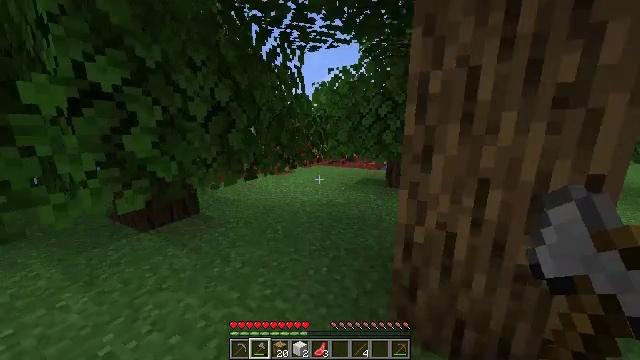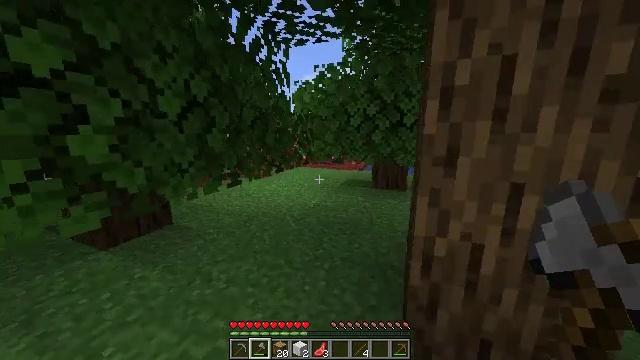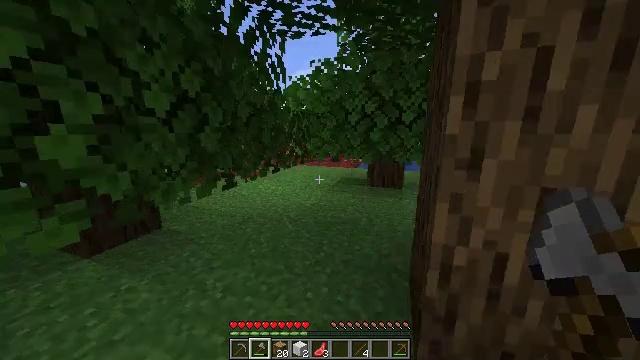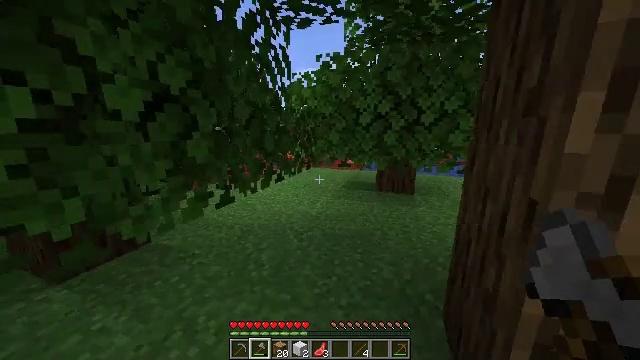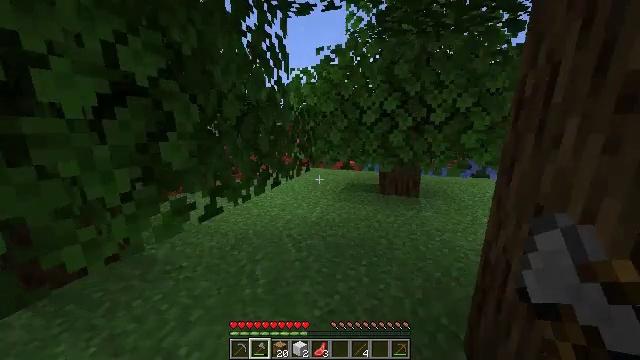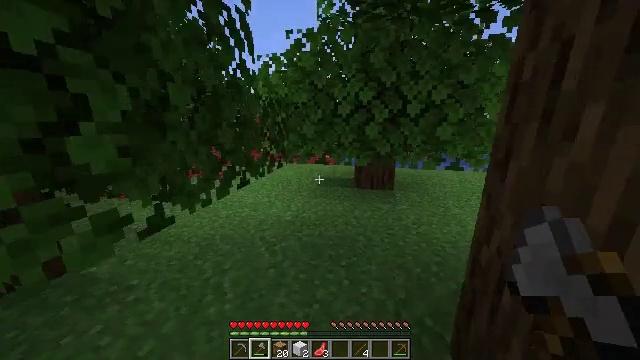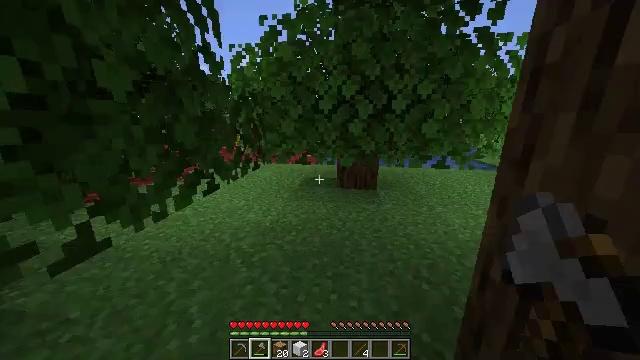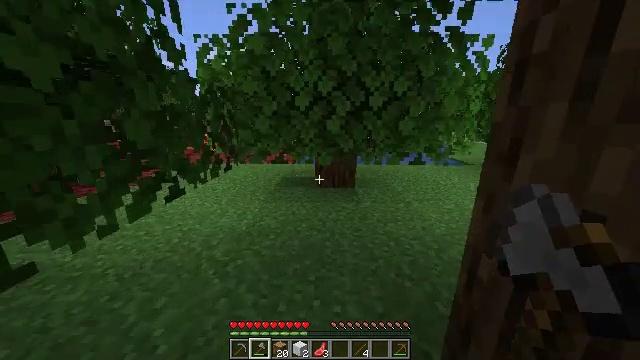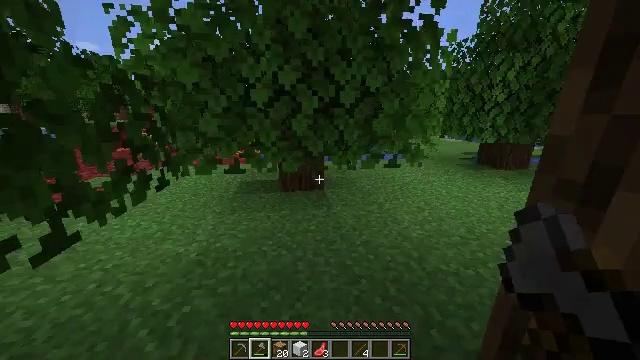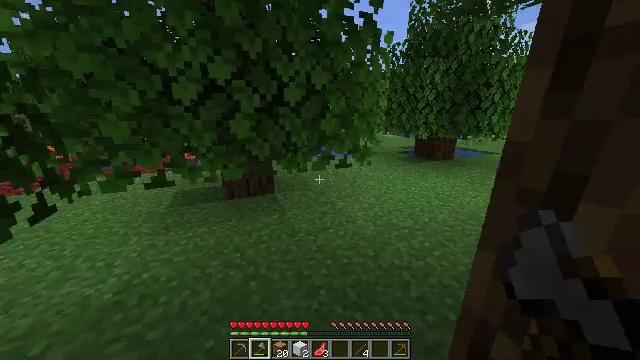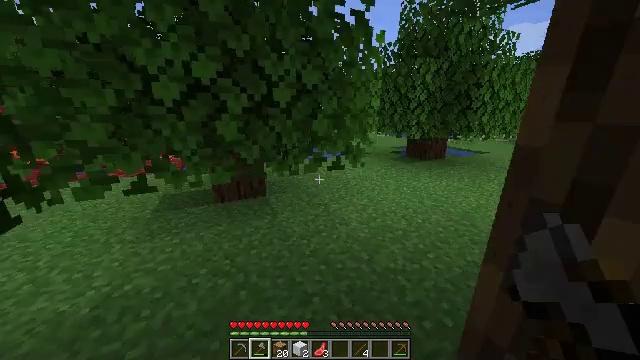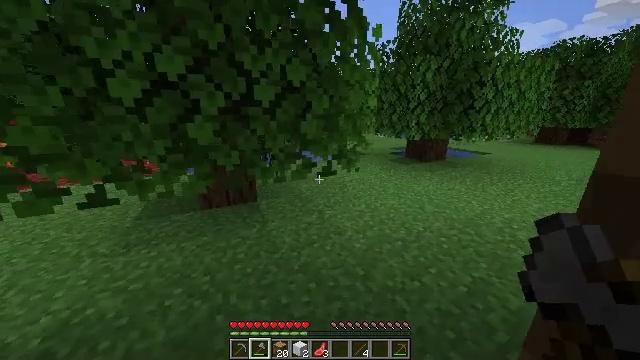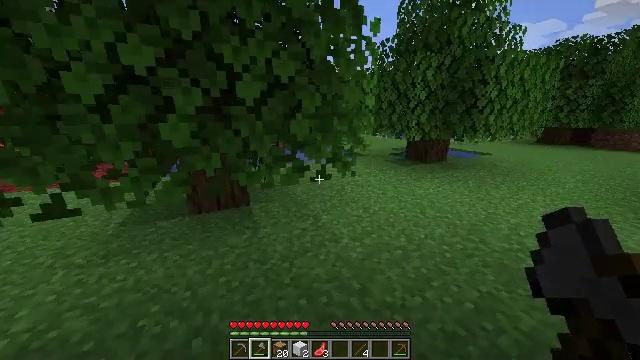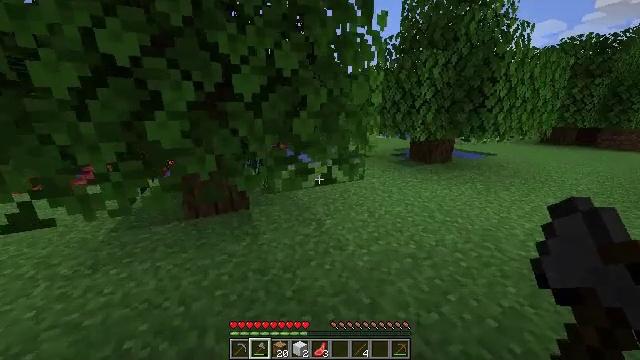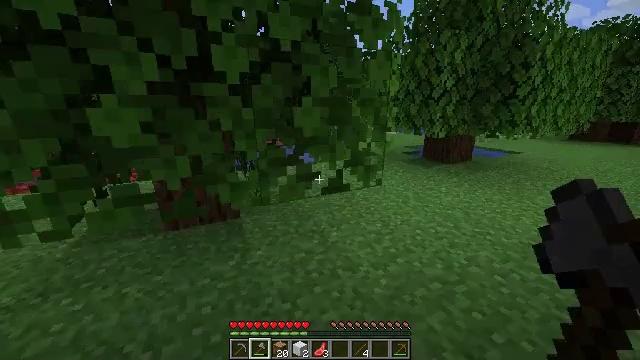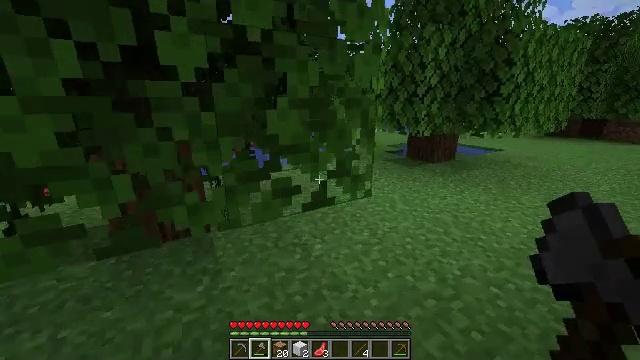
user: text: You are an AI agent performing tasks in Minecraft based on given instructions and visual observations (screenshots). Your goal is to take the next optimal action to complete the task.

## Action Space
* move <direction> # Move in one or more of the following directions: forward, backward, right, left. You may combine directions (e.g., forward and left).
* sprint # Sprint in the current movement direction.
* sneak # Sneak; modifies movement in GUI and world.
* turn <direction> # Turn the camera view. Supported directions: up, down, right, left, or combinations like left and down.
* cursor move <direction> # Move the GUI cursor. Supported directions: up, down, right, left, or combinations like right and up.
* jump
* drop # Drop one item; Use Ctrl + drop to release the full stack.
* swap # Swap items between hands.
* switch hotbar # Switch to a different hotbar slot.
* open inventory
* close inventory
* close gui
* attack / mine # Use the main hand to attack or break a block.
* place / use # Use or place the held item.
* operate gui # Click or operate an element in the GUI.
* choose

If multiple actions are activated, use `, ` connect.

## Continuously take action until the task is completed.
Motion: motion action
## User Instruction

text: Remove oak leaves from branches.
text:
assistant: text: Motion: move forward and move left, turn right
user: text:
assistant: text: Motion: move forward, turn right
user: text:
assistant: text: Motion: move forward
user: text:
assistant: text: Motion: move forward
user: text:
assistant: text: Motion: move forward, turn right and down
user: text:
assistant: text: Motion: move forward, turn right
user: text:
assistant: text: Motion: move forward, turn right
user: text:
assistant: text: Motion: move forward, turn right and down
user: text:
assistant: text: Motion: move forward and move right, turn right
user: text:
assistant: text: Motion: move forward and move right, turn right
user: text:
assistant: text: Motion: move forward and move right
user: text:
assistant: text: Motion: move forward
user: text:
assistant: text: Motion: move forward
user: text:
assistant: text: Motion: move forward
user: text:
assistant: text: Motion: move forward, turn right
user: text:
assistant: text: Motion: move forward and move right, turn right
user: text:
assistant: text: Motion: move forward and move right, turn right
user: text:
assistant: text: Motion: move forward and move right, turn left
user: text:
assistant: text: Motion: move forward and move right, turn left
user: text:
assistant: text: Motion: move forward and move right, turn left
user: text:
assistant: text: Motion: move forward and move right, turn left
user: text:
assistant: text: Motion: move forward and move right, turn left
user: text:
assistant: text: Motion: move forward and move right, turn left
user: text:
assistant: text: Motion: move forward and move right, turn left
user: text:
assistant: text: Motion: move forward
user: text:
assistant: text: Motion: move forward
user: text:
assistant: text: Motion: move forward and move right, turn right
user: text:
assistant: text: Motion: move forward and move right
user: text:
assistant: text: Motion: move forward and move right, turn left
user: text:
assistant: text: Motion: move forward and move right, turn left